Question: I'm using an order list to display some information. I'm overriding my site's default centre align by aligning the list left, which is working. But I don't want the secondary lines of text to flow into the number area.
How can I prevent this from happening?
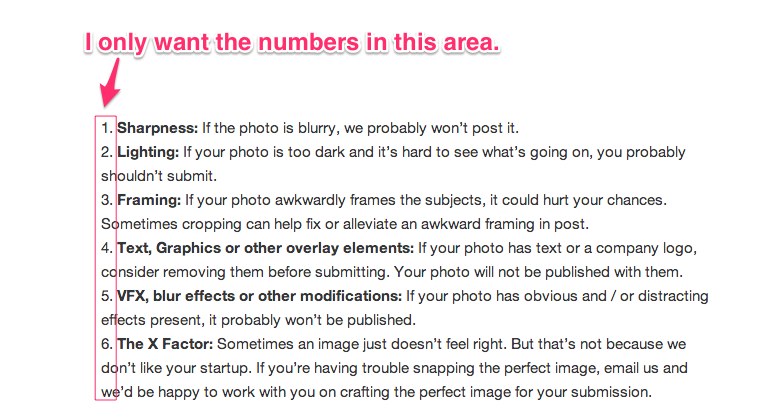
Answer: Can you please post a jsfiddle, although the following css should help
'''
ol {
list-style-position: outside;
}
'''
Here is a link to a Codepen showing this in action
<URL>